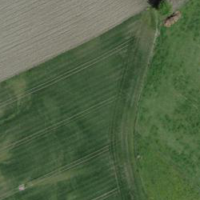
EUNIS habitat code: 24
Species observed at this site:
Grus grus